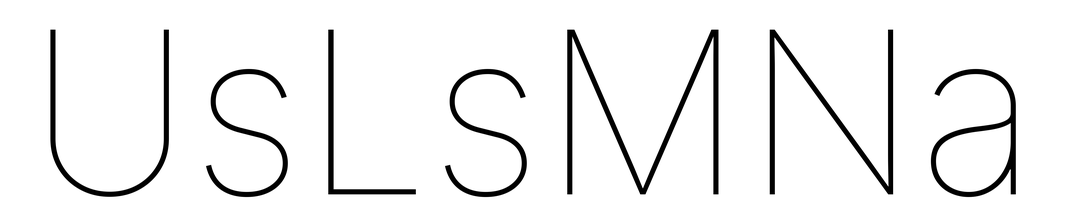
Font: Inter_Thin